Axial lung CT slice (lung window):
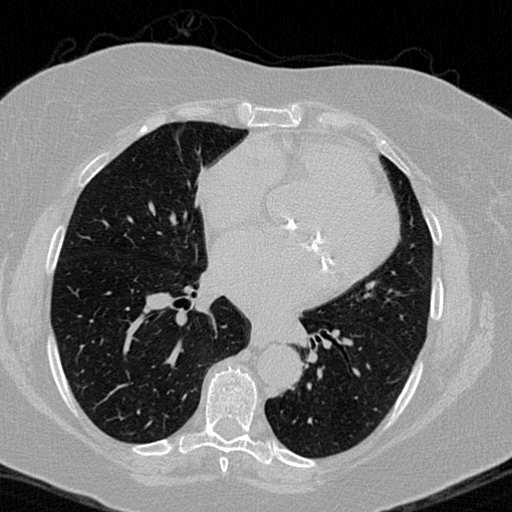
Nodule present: no